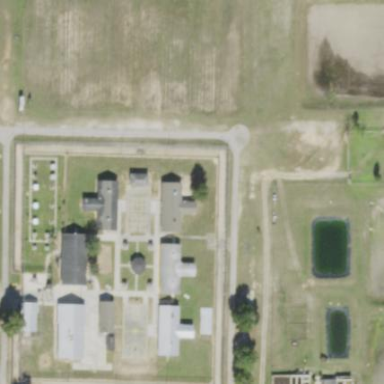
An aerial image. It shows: Prison.